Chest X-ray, PA view. Patient: 25 years old, sex F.
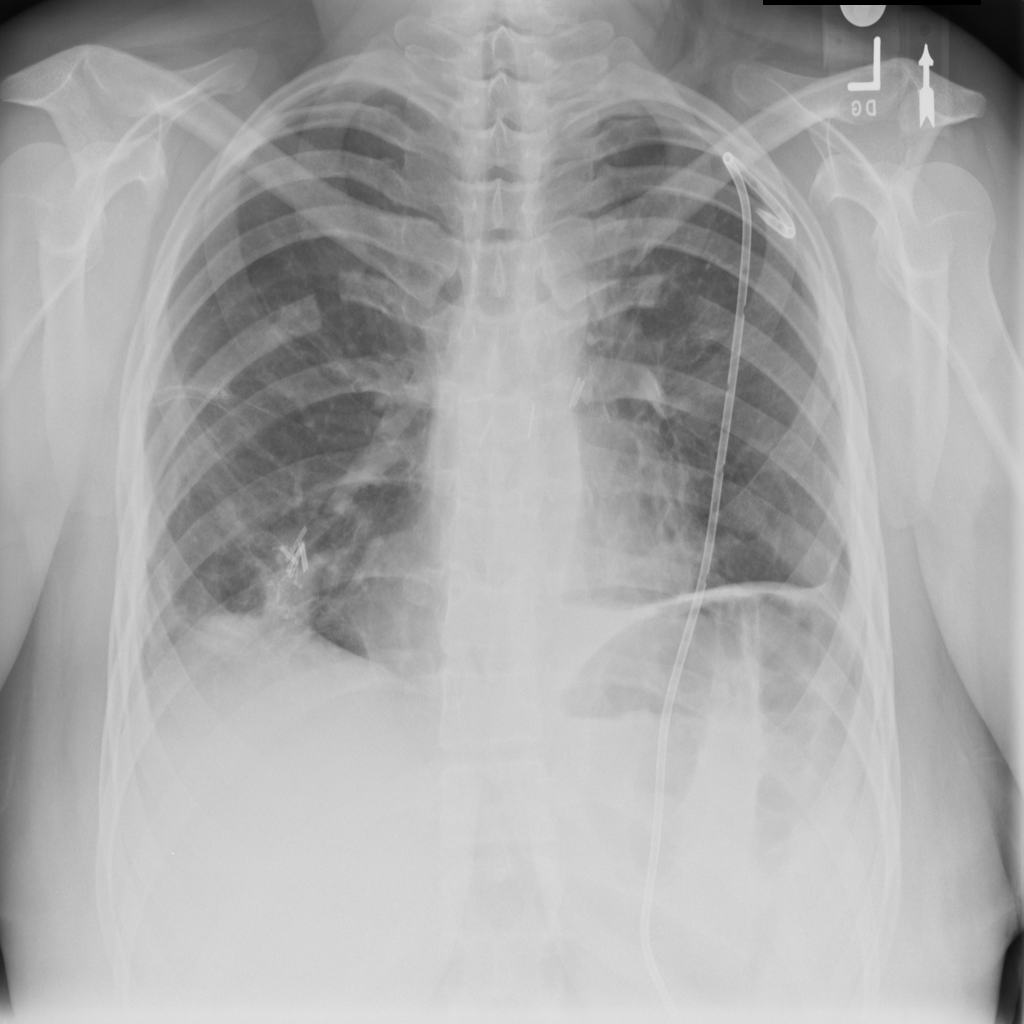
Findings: Pneumothorax